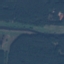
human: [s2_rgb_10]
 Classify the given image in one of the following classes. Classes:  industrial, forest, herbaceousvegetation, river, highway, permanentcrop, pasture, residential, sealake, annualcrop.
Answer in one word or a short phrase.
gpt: River